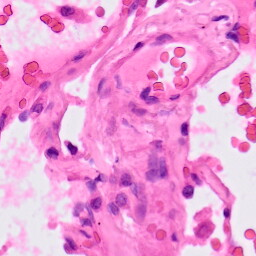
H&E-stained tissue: Lung